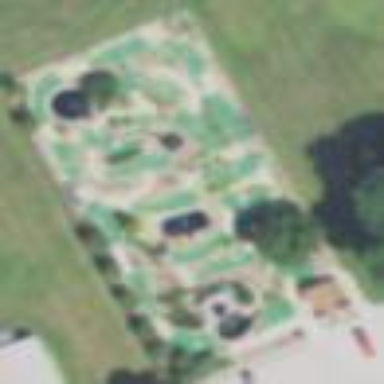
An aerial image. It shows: Miniature golf leisure land.